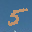
Label: 5